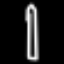
Label: pencil